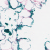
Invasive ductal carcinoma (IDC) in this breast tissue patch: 0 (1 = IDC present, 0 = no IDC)